Question: I have a MySQL db, table with data that loads from a source every 2 - 4 hours, I am currently typing when the table was last updated. Currently it is updated with 'load data local infile replace into mytable' so the data loads automatically with cron, I just want to display below the html table when the data was last updated.

I have tried update_time and information.schema, but doesn't display anything it just displays blank in the area I would like it to appear.
Here is a query I have tried which seems simplest, and preferable, but only displays BLANK white page.
'''
<?php
$connection = mysql_connect('host', 'user', 'password');
mysql_select_db('db');
$query= "SHOW TABLE STATUS LIKE 'count_page'"; $result=mysql_query($query);
if (mysql_num_rows($results)> 0) {
$rst=mysql_fetch_arry($result); print $rst['Update_time'];
} else {
print 'These arent the droids youre looking for';
}
mysql_close();
?>
'''
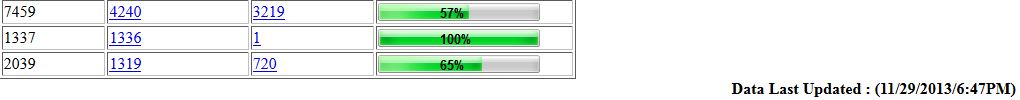
Answer: You can make text file which contains the last updated date. Add this to your cron file:
'''
file_put_contents('date.txt', date('m/d/Y/g:iA'));
'''
Then put this to your table showing script where you want to add last updated date.
'''
echo '<b>Data Last Updated : (' . file_get_contents("date.txt") . ')</b>';
'''
You can always put extra timestamp column to your table and use it, but this is one approach.